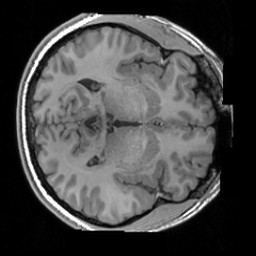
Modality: T1w
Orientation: axial
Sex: male
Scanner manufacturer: siemens
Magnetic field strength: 3 T
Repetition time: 1.63 s
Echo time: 0.00311 s